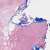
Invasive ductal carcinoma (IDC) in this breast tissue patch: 0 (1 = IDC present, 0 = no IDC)